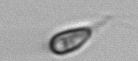
Label: Chrysochromulina